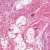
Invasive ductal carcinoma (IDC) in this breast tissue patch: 0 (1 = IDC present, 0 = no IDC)